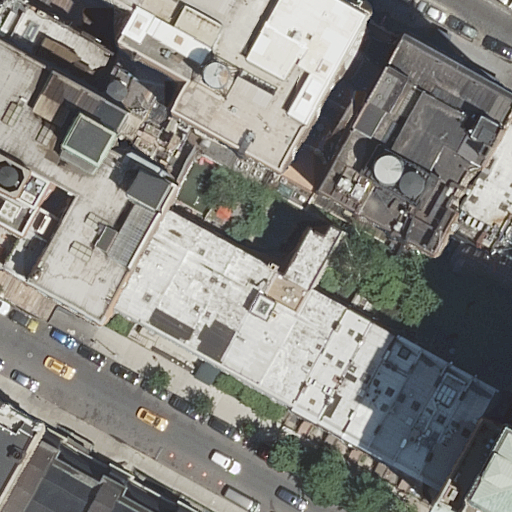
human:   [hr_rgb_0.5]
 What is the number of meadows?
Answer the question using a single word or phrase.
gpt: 0

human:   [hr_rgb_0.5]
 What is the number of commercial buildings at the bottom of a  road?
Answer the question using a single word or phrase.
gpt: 0

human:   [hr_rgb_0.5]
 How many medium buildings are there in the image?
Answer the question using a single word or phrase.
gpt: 13

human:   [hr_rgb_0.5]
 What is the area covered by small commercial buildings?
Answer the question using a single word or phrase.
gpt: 0m2

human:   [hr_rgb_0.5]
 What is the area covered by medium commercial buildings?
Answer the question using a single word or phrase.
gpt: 0m2

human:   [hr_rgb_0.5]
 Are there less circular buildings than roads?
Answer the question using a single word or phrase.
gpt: yes

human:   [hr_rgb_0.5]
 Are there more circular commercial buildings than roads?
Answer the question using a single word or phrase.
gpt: no

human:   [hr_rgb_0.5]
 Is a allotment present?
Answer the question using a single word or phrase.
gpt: no

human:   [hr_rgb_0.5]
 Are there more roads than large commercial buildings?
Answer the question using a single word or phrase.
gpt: yes

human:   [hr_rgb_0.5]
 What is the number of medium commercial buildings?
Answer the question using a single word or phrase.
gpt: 0

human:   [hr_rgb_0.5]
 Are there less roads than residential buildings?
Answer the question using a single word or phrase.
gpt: yes

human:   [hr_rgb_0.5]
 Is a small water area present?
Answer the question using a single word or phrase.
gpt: no

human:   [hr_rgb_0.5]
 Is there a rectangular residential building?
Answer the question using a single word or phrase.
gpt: yes

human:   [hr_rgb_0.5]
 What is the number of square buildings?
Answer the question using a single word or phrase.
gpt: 0

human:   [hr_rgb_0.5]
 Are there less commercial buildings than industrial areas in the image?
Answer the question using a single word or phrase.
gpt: no

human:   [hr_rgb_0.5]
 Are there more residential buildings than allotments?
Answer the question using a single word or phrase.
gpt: yes

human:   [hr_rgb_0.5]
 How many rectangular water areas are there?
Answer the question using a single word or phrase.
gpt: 0

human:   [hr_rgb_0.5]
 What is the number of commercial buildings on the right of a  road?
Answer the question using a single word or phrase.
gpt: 0

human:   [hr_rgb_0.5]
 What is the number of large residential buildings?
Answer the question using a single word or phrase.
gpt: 4

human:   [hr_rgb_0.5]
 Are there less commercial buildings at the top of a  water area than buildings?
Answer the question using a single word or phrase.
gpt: yes

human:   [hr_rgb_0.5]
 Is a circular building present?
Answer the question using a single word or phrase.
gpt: no

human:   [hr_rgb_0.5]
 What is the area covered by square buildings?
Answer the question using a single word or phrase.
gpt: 0m2

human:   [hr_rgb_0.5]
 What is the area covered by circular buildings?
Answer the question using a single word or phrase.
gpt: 0m2

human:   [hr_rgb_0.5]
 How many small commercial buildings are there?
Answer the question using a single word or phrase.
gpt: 0

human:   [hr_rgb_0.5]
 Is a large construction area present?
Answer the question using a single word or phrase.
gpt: no

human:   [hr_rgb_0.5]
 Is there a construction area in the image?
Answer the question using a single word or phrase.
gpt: no

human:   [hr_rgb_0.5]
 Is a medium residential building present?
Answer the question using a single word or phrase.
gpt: yes

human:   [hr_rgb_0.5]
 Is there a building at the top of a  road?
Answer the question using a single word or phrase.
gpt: yes

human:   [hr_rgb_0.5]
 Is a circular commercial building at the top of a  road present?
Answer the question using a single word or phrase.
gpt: no

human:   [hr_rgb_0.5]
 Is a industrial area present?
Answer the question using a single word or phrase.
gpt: no

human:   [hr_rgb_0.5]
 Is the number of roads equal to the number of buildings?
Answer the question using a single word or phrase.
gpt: no

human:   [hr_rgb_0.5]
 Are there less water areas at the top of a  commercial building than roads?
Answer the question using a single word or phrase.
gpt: yes

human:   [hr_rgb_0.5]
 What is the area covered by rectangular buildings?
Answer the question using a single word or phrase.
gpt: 3184m2

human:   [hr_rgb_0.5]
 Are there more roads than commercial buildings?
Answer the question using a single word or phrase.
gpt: yes

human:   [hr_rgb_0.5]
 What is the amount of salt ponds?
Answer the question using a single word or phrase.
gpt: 0

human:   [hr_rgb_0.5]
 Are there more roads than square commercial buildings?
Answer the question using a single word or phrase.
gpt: yes